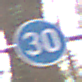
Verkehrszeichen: VorgeschriebeneMindestgeschwindigkeit
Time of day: Midday
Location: Outdoor (Nature)
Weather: Overcast
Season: Autumn
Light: Natural